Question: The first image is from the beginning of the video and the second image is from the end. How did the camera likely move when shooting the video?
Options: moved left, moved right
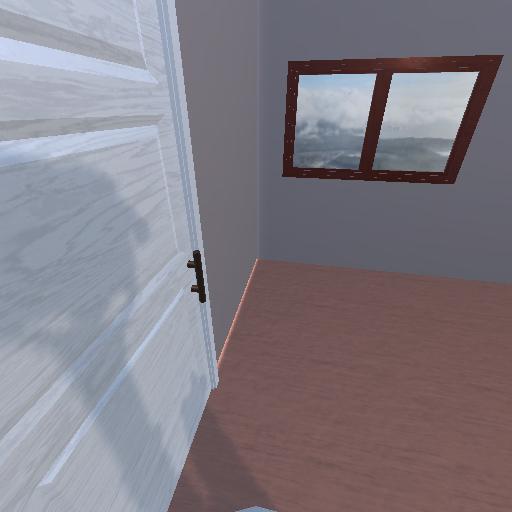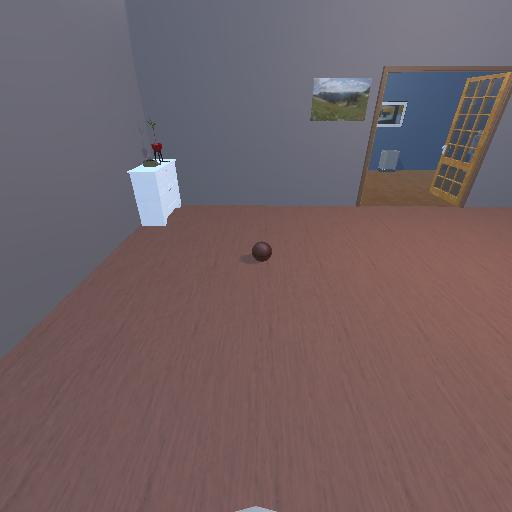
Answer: moved left